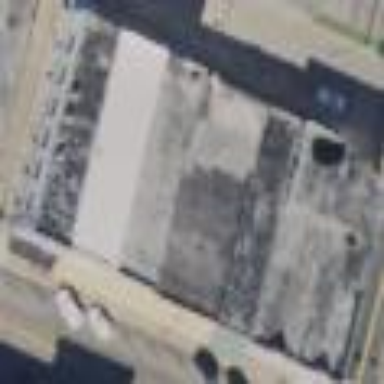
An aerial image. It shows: Commercial building.